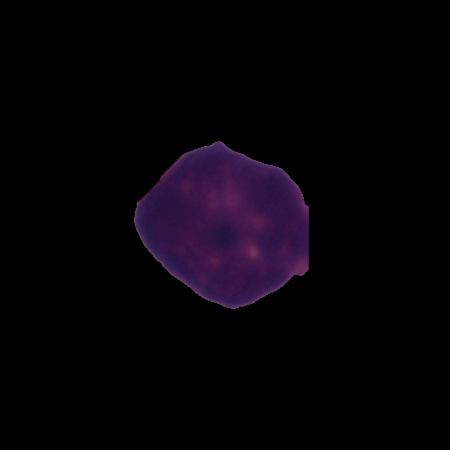
Label: healthy